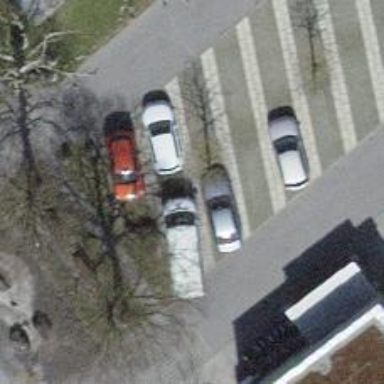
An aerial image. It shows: Parking area with surface.